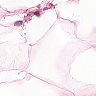
Metastatic tissue present: no